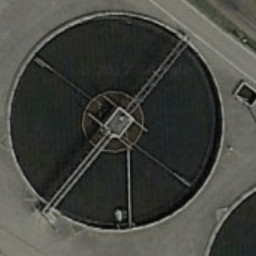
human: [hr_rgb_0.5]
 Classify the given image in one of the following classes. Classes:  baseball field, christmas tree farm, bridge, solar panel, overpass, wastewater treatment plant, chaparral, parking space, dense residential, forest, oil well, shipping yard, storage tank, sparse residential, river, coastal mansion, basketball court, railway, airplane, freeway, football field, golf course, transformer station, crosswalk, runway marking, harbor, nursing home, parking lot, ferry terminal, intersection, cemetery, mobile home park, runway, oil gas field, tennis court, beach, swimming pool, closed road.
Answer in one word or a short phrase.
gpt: wastewater treatment plant